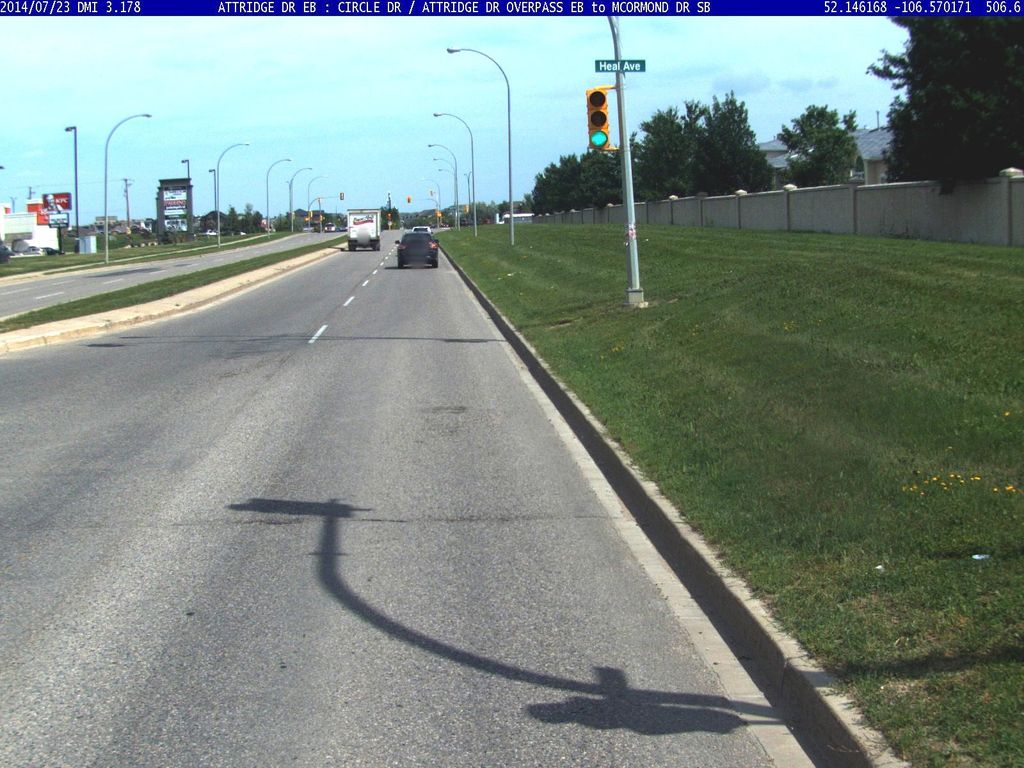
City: saskatoon